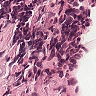
Metastatic tissue present: no